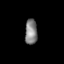
Tissue: prostate
Cell type: Epithelial cells
Senescence score: 0.3589
Nuclear area (px): 305
Mean DAPI intensity: 130.515